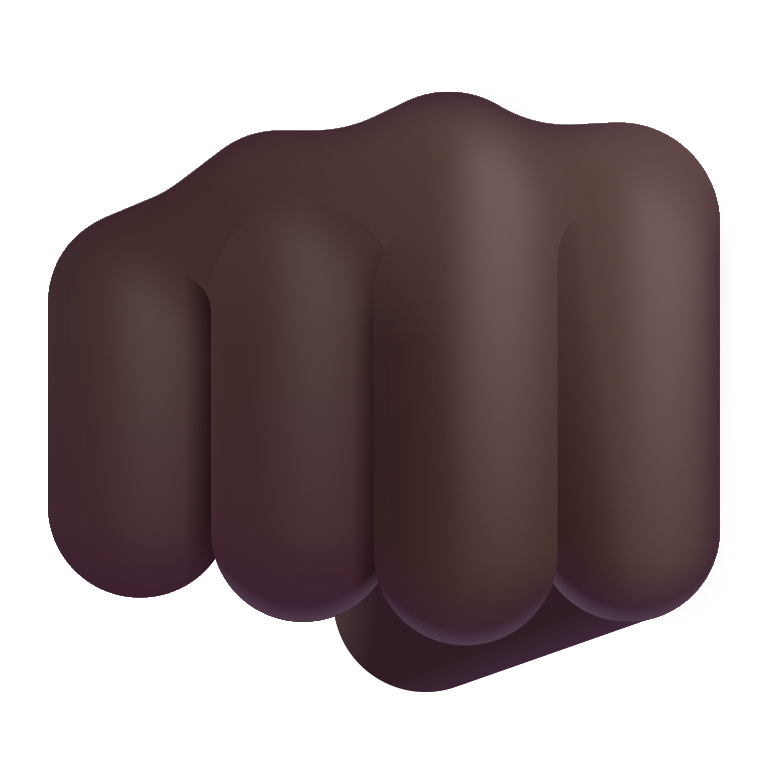
oncoming fist color dark